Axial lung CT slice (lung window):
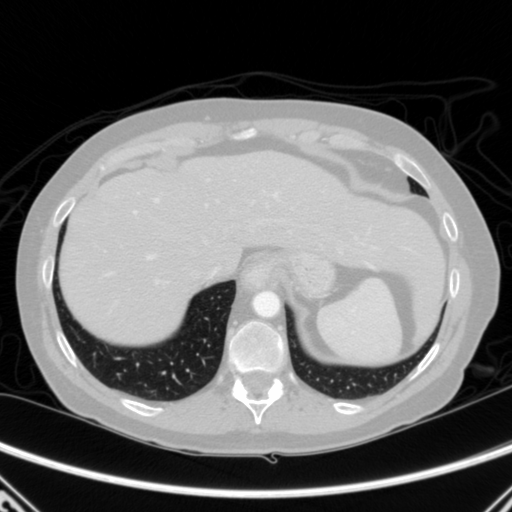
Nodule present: no